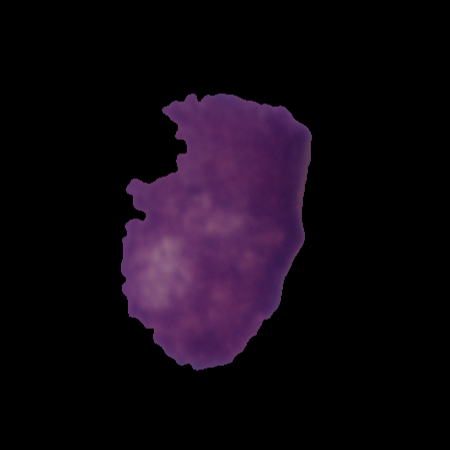
Label: cancer